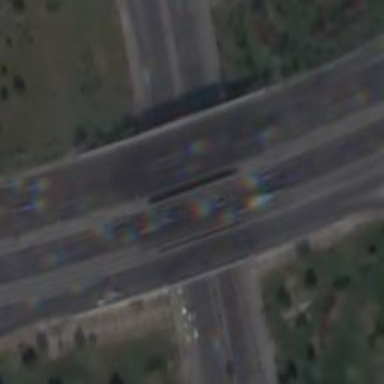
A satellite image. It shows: Trunk highway bridge.